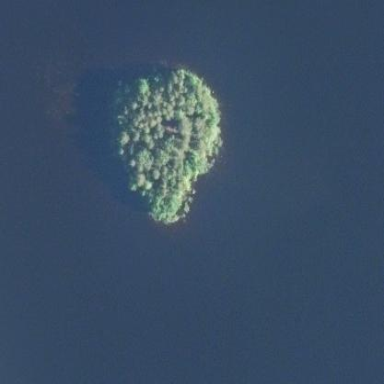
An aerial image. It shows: Islet.